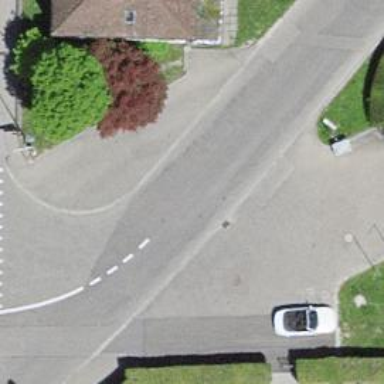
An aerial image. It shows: Asphalt tertiary road without sidewalk.